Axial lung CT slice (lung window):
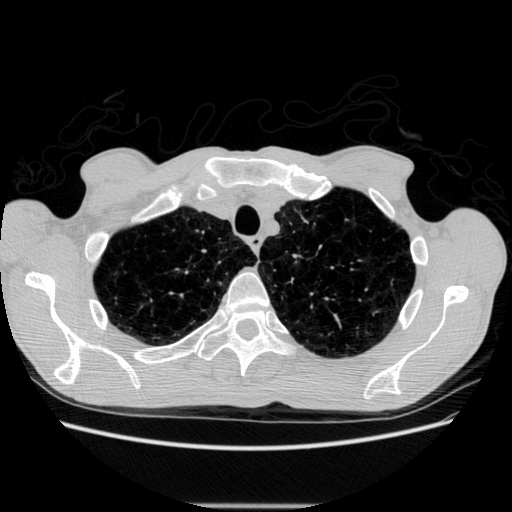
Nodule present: no